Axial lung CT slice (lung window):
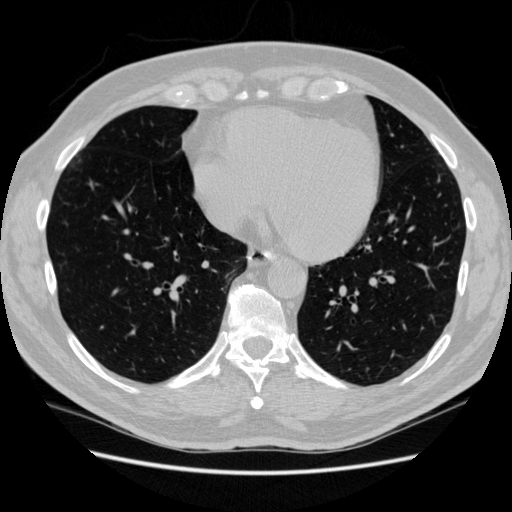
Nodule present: no